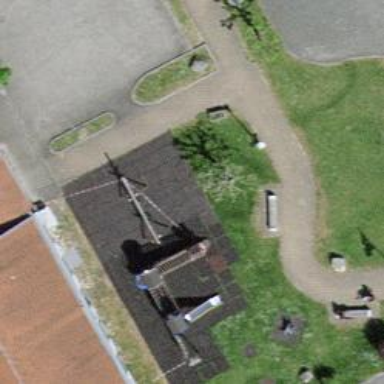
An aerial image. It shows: Playground area for leisure activities on the land.